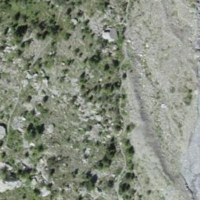
EUNIS habitat code: 48
Species observed at this site:
Plebejus argus
Melitaea diamina
Dryas octopetala